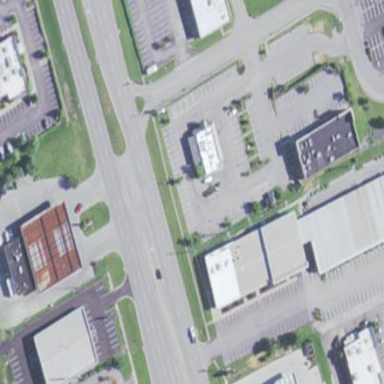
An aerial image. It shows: Retail building.